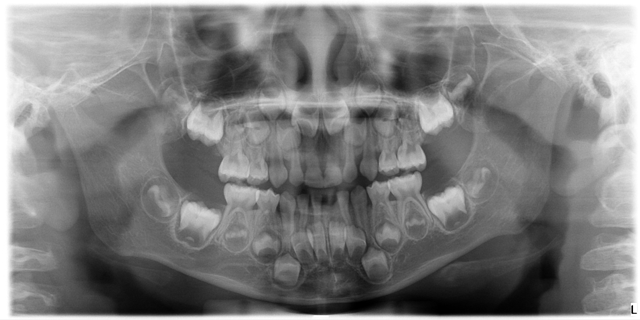
child